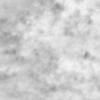
Label: no_change